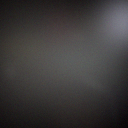
Screen state: off